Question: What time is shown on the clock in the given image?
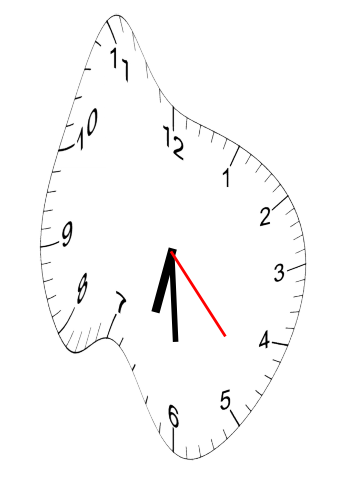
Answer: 06:29:23